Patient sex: F
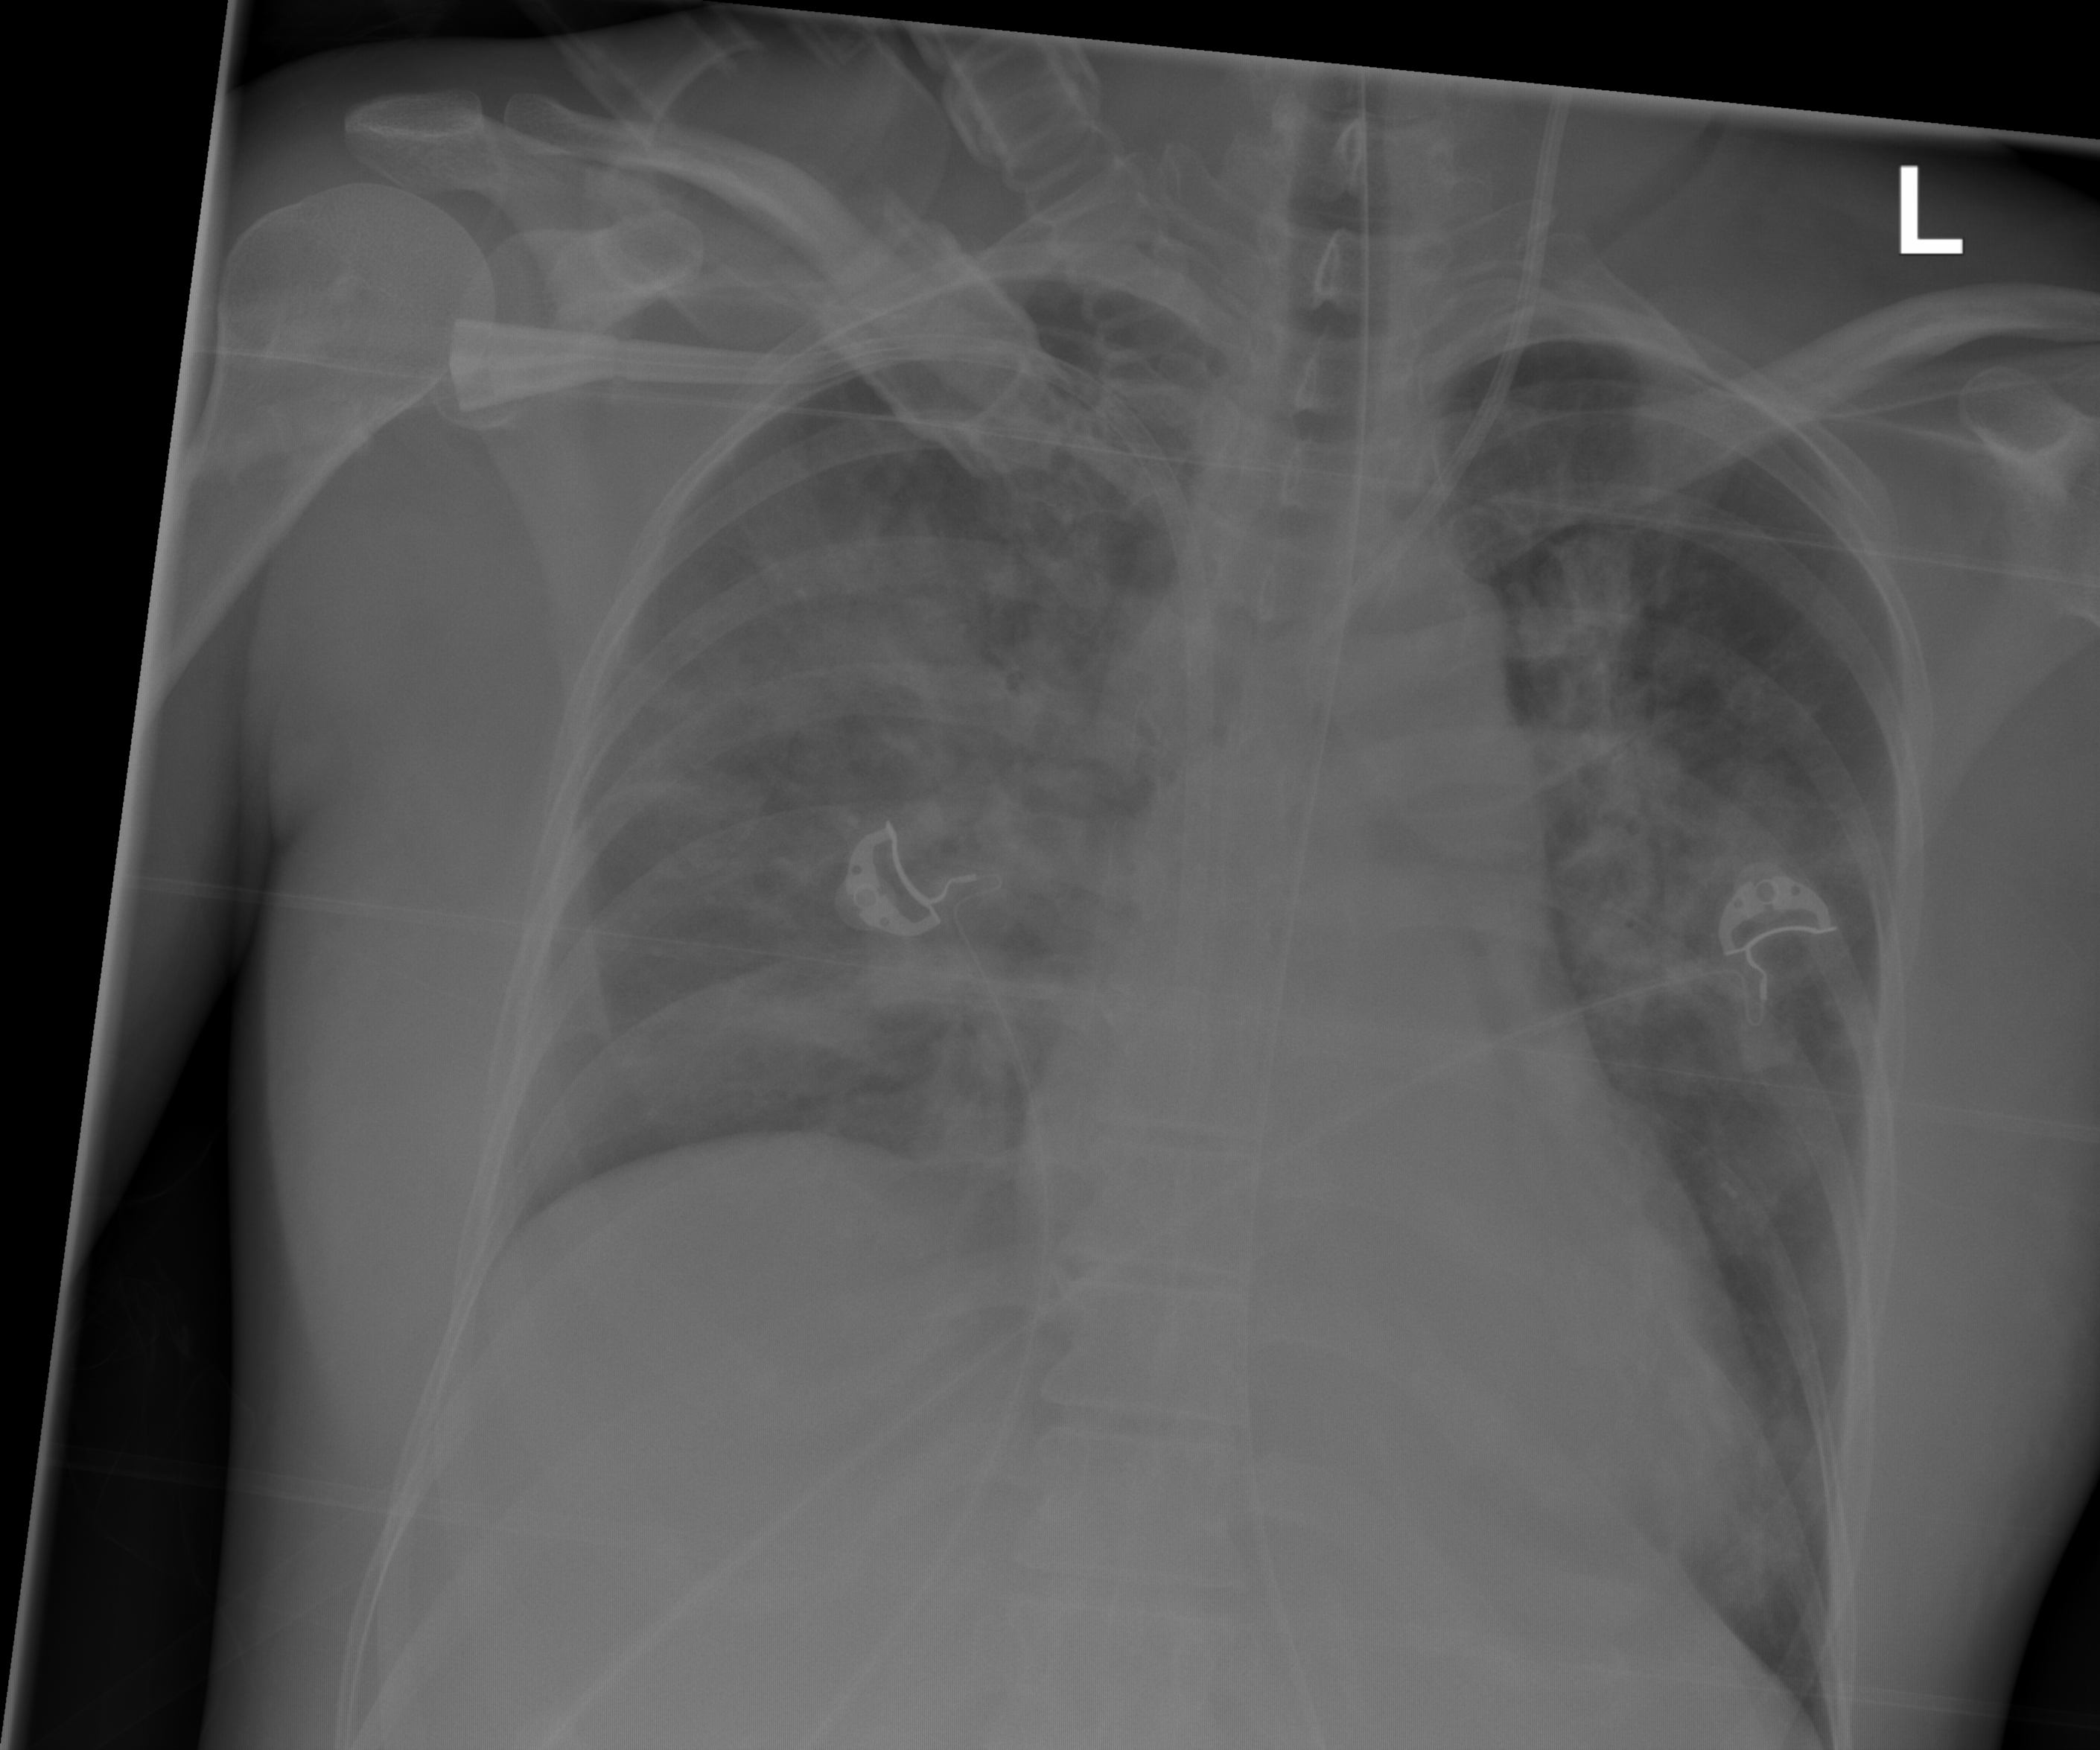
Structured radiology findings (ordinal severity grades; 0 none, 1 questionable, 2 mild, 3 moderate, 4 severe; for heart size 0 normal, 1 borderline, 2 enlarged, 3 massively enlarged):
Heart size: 1
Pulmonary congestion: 3
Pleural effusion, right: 0
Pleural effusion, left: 0
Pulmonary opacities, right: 2
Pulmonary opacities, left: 2
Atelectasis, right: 2
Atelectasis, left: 2